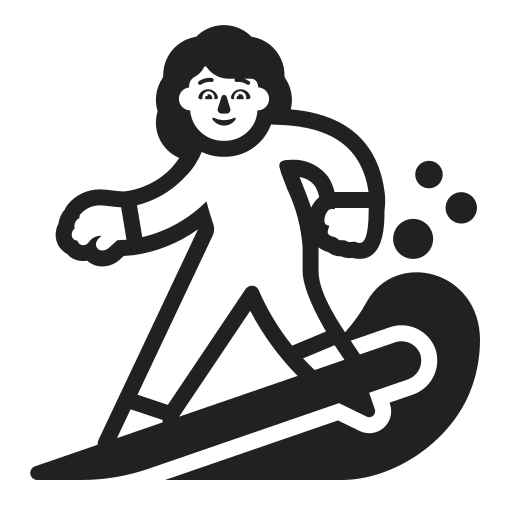
woman surfing high contrast default